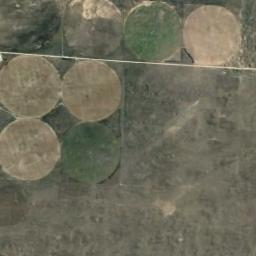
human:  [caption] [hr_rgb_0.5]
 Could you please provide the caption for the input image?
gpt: Several khaki circular farmlands are neatly arranged on the wasteland .

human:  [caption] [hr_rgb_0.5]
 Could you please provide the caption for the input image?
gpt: There are some bare circle farmland and green circle farmland .

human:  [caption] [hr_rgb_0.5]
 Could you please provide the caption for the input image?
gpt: Seven neatly arranged circular farmlands mixed in yellow and light green, .

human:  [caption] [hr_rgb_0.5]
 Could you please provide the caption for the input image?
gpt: There is no complete circular farmland .

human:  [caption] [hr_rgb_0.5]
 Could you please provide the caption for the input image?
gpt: There are some circular farmlands of the same size arranged neatly .